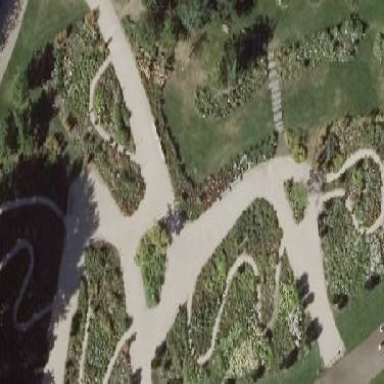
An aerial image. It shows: Garden that is leisure land.